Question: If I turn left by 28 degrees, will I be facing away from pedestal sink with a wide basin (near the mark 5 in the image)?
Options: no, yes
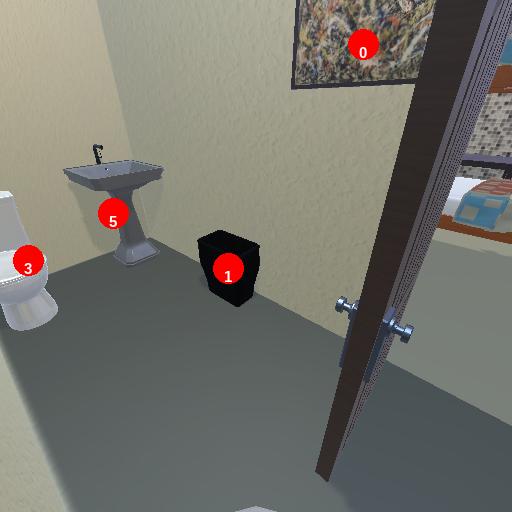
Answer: no